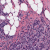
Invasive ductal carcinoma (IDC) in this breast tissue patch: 1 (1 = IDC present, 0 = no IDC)